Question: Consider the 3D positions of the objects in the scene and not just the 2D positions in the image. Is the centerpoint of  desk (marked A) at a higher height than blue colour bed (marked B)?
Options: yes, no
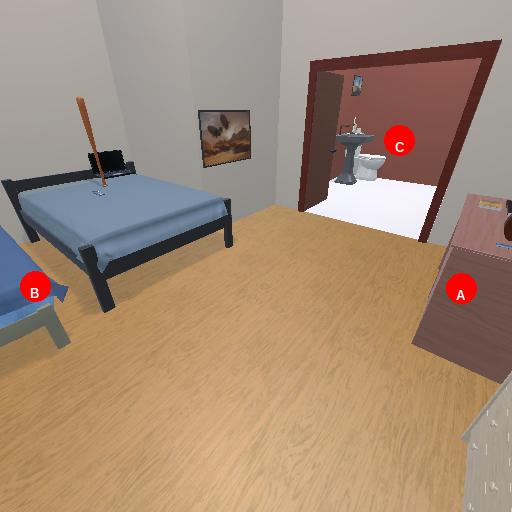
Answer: yes